Question: I have run into an issue, I have a script thanks to several members here has allowed me to import directly from a file into a workbook. With that same script I've incorporated the ability to organize by color red on top, and green underneith. I thought I could write the code to make it so that yellow would be in the middle myself, but it doesn't take into concideration it seems the difference between yellow and red, although I thought I did make that difference noticable though the script.
If someone can look at this and tell me where I am going wrong it would be greatly apprecaited.
This is what I get now for an end result, the yellow is on the bottom of the sheet btw after importing.

The code for some reason isn't reading right, so attached is also a link to the sheet, with the added file to import.
<URL>
or the files seperate here...
<URL>
<URL>
Here is my code:
'''
Option Explicit
Sub Update_POT()
Dim wsPOD As Worksheet
Dim wsPOT As Worksheet
Dim wsPOA As Worksheet
Dim cel As Range
Dim lastrow As Long, fstcell As Long, i As Long, Er As Long, lstCol As Long, lstRow As Long, strFile As String
Set wsPOD = Sheets("PO Data")
Set wsPOT = Sheets("PO Tracking")
Set wsPOA = Sheets("PO Archive")
With Application
.ScreenUpdating = False
.DisplayAlerts = False
.EnableEvents = False
.Calculation = xlCalculationManual
End With
With wsPOD
.Columns("A:AB").ClearContents
.Range("Y1").Formula = "=COUNTIFS('PO Tracking'!$D:$D,$C1,'PO Tracking'!$C:$C,$D1,'PO Tracking'!$F:$F,$G1)"
.Range("Z1").Formula = "=IF($M1,"""",""Different"")"
.Range("AA1").Formula = "=IF(ISBLANK($C1),0,1)"
.Range("AB1").Formula = "=IF($O1,""Full"","""")"
End With
strFile = Application.GetOpenFilename("Text Files (*.csv),*.csv", , "Please selec text file...")
With wsPOD.QueryTables.Add(Connection:="TEXT;" & strFile, Destination:=wsPOD.Range("A1"))
.TextFileParseType = xlDelimited
.TextFileCommaDelimiter = True
.Refresh
End With
With wsPOD
'first bring columns F:G up to match their line
For Each cel In Intersect(.UsedRange, .UsedRange.Offset(5), .Columns(6))
If cel = vbNullString And cel.Offset(, -2) <> vbNullString Then
.Range(cel.Offset(1), cel.Offset(1, 1)).Copy cel
cel.Offset(1).EntireRow.Delete
End If
Next
'now fil columns A:D to match PO Date and PO#
For Each cel In Intersect(.UsedRange, .UsedRange.Offset(5), .Columns(1))
If cel = vbNullString And cel.Offset(, 5) <> vbNullString Then
.Range(cel.Offset(-1), cel.Offset(-1, 3)).Copy cel
End If
Next
lastrow = wsPOD.Cells(Rows.Count, "J").End(xlUp).Row
fstcell = wsPOD.Cells(Rows.Count, "N").End(xlUp).Row
wsPOD.Range("Y1:AB1").Copy wsPOD.Range("M" & fstcell & ":P" & lastrow)
wsPOD.Range("M:P").Calculate
End With
With Intersect(wsPOD.UsedRange, wsPOD.Columns("P"))
.AutoFilter 1, "<>Full"
With Intersect(.Offset(2).EntireRow, .Parent.Range("A:P"))
.EntireRow.Delete
End With
.AutoFilter
End With
With Intersect(wsPOD.UsedRange, wsPOD.Columns("N"))
.AutoFilter 1, "<>Different"
With Intersect(.Offset(2).EntireRow, .Parent.Range("A:P"))
.EntireRow.Delete
End With
.AutoFilter
End With
'Final Adjustments before transfering over to PO Tracking.
With wsPOD
.AutoFilterMode = False
lastrow = wsPOD.Cells(Rows.Count, "A").End(xlUp).Row
Intersect(.UsedRange, .Range("A4:A" & lastrow)).Cut .Range("Q3")
Intersect(.UsedRange, .Columns("D")).Cut .Range("R1")
Intersect(.UsedRange, .Columns("C")).Cut .Range("S1")
Intersect(.UsedRange, .Columns("B")).Cut .Range("T1")
Intersect(.UsedRange, .Columns("G")).Cut .Range("U1")
Intersect(.UsedRange, .Columns("F")).Cut .Range("V1")
End With
With wsPOD
wsPOD.Columns("A:P").ClearContents
lastrow = wsPOD.Cells(Rows.Count, "Q").End(xlUp).Row
wsPOD.Range("Q3:V" & lastrow).Copy wsPOT.Cells(Rows.Count, "B").End(xlUp).Offset(1)
End With
'Format PO Tracking
With wsPOT
.Range("Q1:U1").Copy
lastrow = .Cells(.Rows.Count, "B").End(xlUp).Row
.Range("V1:X1").Copy .Range("H3:J" & lastrow)
.Range("N2:O2").Copy .Range("N3:O" & lastrow)
.Range("P1:V1").Copy
.Range("B3:H" & lastrow).PasteSpecial xlPasteFormats
.Range("K3:K" & lastrow).Borders.Weight = xlThin
lastrow = .Cells(.Rows.Count, "H").End(xlUp).Row
.Range("H:J").Calculate
.Sort.SortFields.Clear
'Sort PO Tracking
'Sort Reds
.Sort.SortFields.Add(.Range("J3:J" & lastrow), _
xlSortOnIcon, xlAscending, , xlSortNormal).SetIcon Icon:=ActiveWorkbook. _
IconSets(4).Item(1)
.Sort.SortFields.Add Key:=Range( _
"J3:J30" & lastrow), SortOn:=xlSortOnValues, Order:=xlDescending, DataOption:= _
xlSortNormal
'Sort Yellows
.Sort.SortFields.Add(.Range("I3:I" & lastrow), _
xlSortOnIcon, xlAscending, , xlSortNormal).SetIcon Icon:=ActiveWorkbook. _
IconSets(4).Item(2)
.Sort.SortFields.Add Key:=Range( _
"I3:I" & lastrow), SortOn:=xlSortOnValues, Order:=xlDescending, DataOption:= _
xlSortNormal
'Sort Greens
.Sort.SortFields.Add(.Range("I3:I" & lastrow), _
xlSortOnIcon, xlAscending, , xlSortNormal).SetIcon Icon:=ActiveWorkbook. _
IconSets(4).Item(3)
.Sort.SortFields.Add Key:=Range( _
"I3:I" & lastrow), SortOn:=xlSortOnValues, Order:=xlDescending, DataOption:= _
xlSortNormal
With .Sort
.SetRange wsPOT.Range("B2:K" & lastrow)
.Header = xlYes
.MatchCase = False
.Orientation = xlTopToBottom
.SortMethod = xlPinYin
.Apply
End With
End With
With wsPOD
wsPOD.Columns("Q:X").ClearContents
wsPOD.Cells(1, 25).Value = "=COUNTIFS('PO Tracking'!$D:$D,$C1,'PO Tracking'!$C:$C,$D1,'PO Tracking'!$F:$F,$G1)"
wsPOD.Cells(1, 27).Value = "=IF(ISBLANK($C1),0,1)"
wsPOD.Range("Y1:AB1").Copy wsPOD.Range("M5:P5")
End With
With Application
.ScreenUpdating = True
.DisplayAlerts = True
.Calculation = xlCalculationAutomatic
End With
End Sub
'''
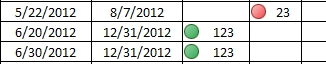
Answer: You have to remove the line
'''
.Sort.SortFields.Add Key:=Range( _
"I3:I" & lastrow), SortOn:=xlSortOnValues, Order:=xlDescending, DataOption:= _
xlSortNormal
'''
in
'''
'Sort Yellows
.Sort.SortFields.Add(.Range("I3:I" & lastrow), _
xlSortOnIcon, xlAscending, , xlSortNormal).SetIcon Icon:=ActiveWorkbook. _
IconSets(4).Item(2)
.Sort.SortFields.Add Key:=Range( _
"I3:I" & lastrow), SortOn:=xlSortOnValues, Order:=xlDescending, DataOption:= _
xlSortNormal
'''
You cannot have have the same duplicate sort conditions for both Yellow and Green in the same column. Remove that line and try again.